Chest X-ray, PA view. Patient: 47 years old, sex M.
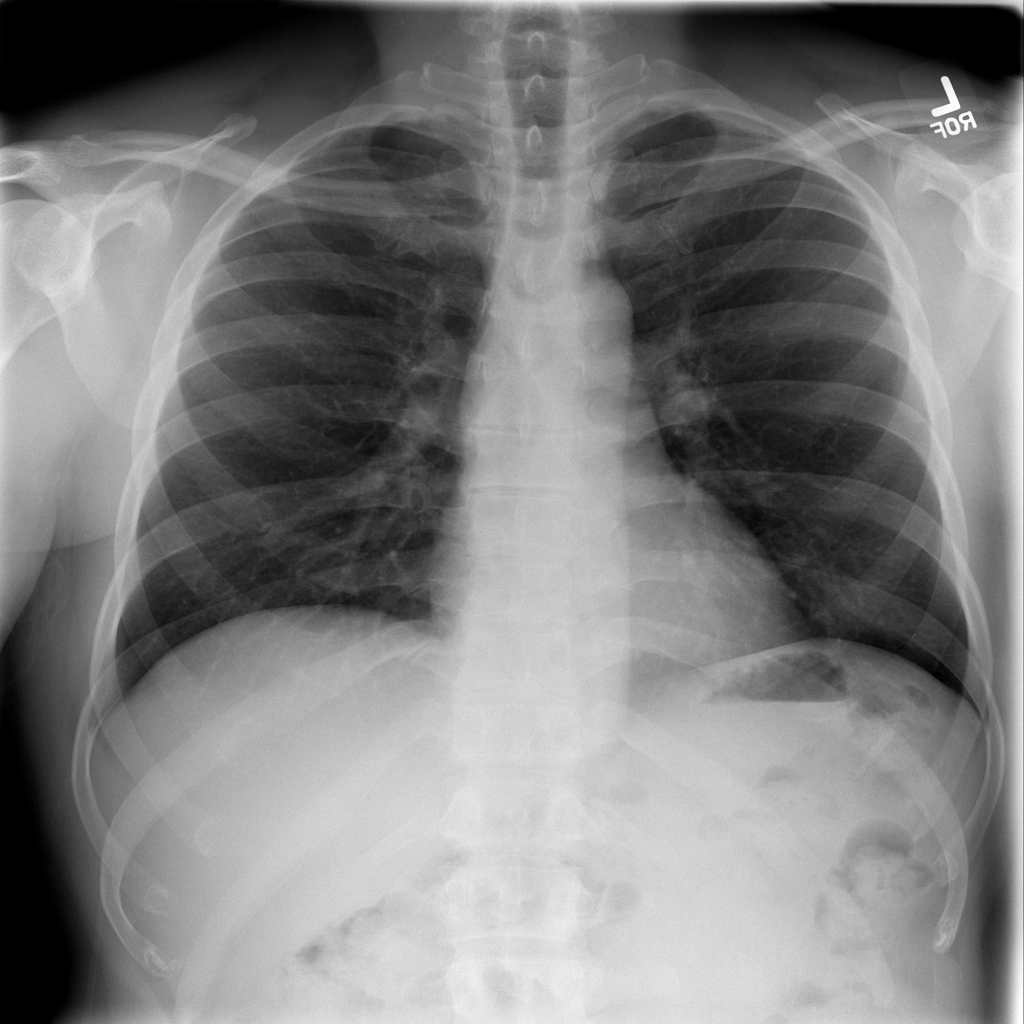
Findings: No Finding